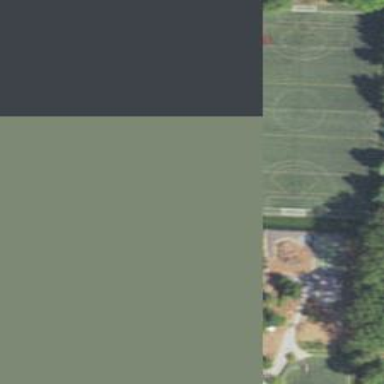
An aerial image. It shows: Multi-sport pitch on leisure land.